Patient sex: F
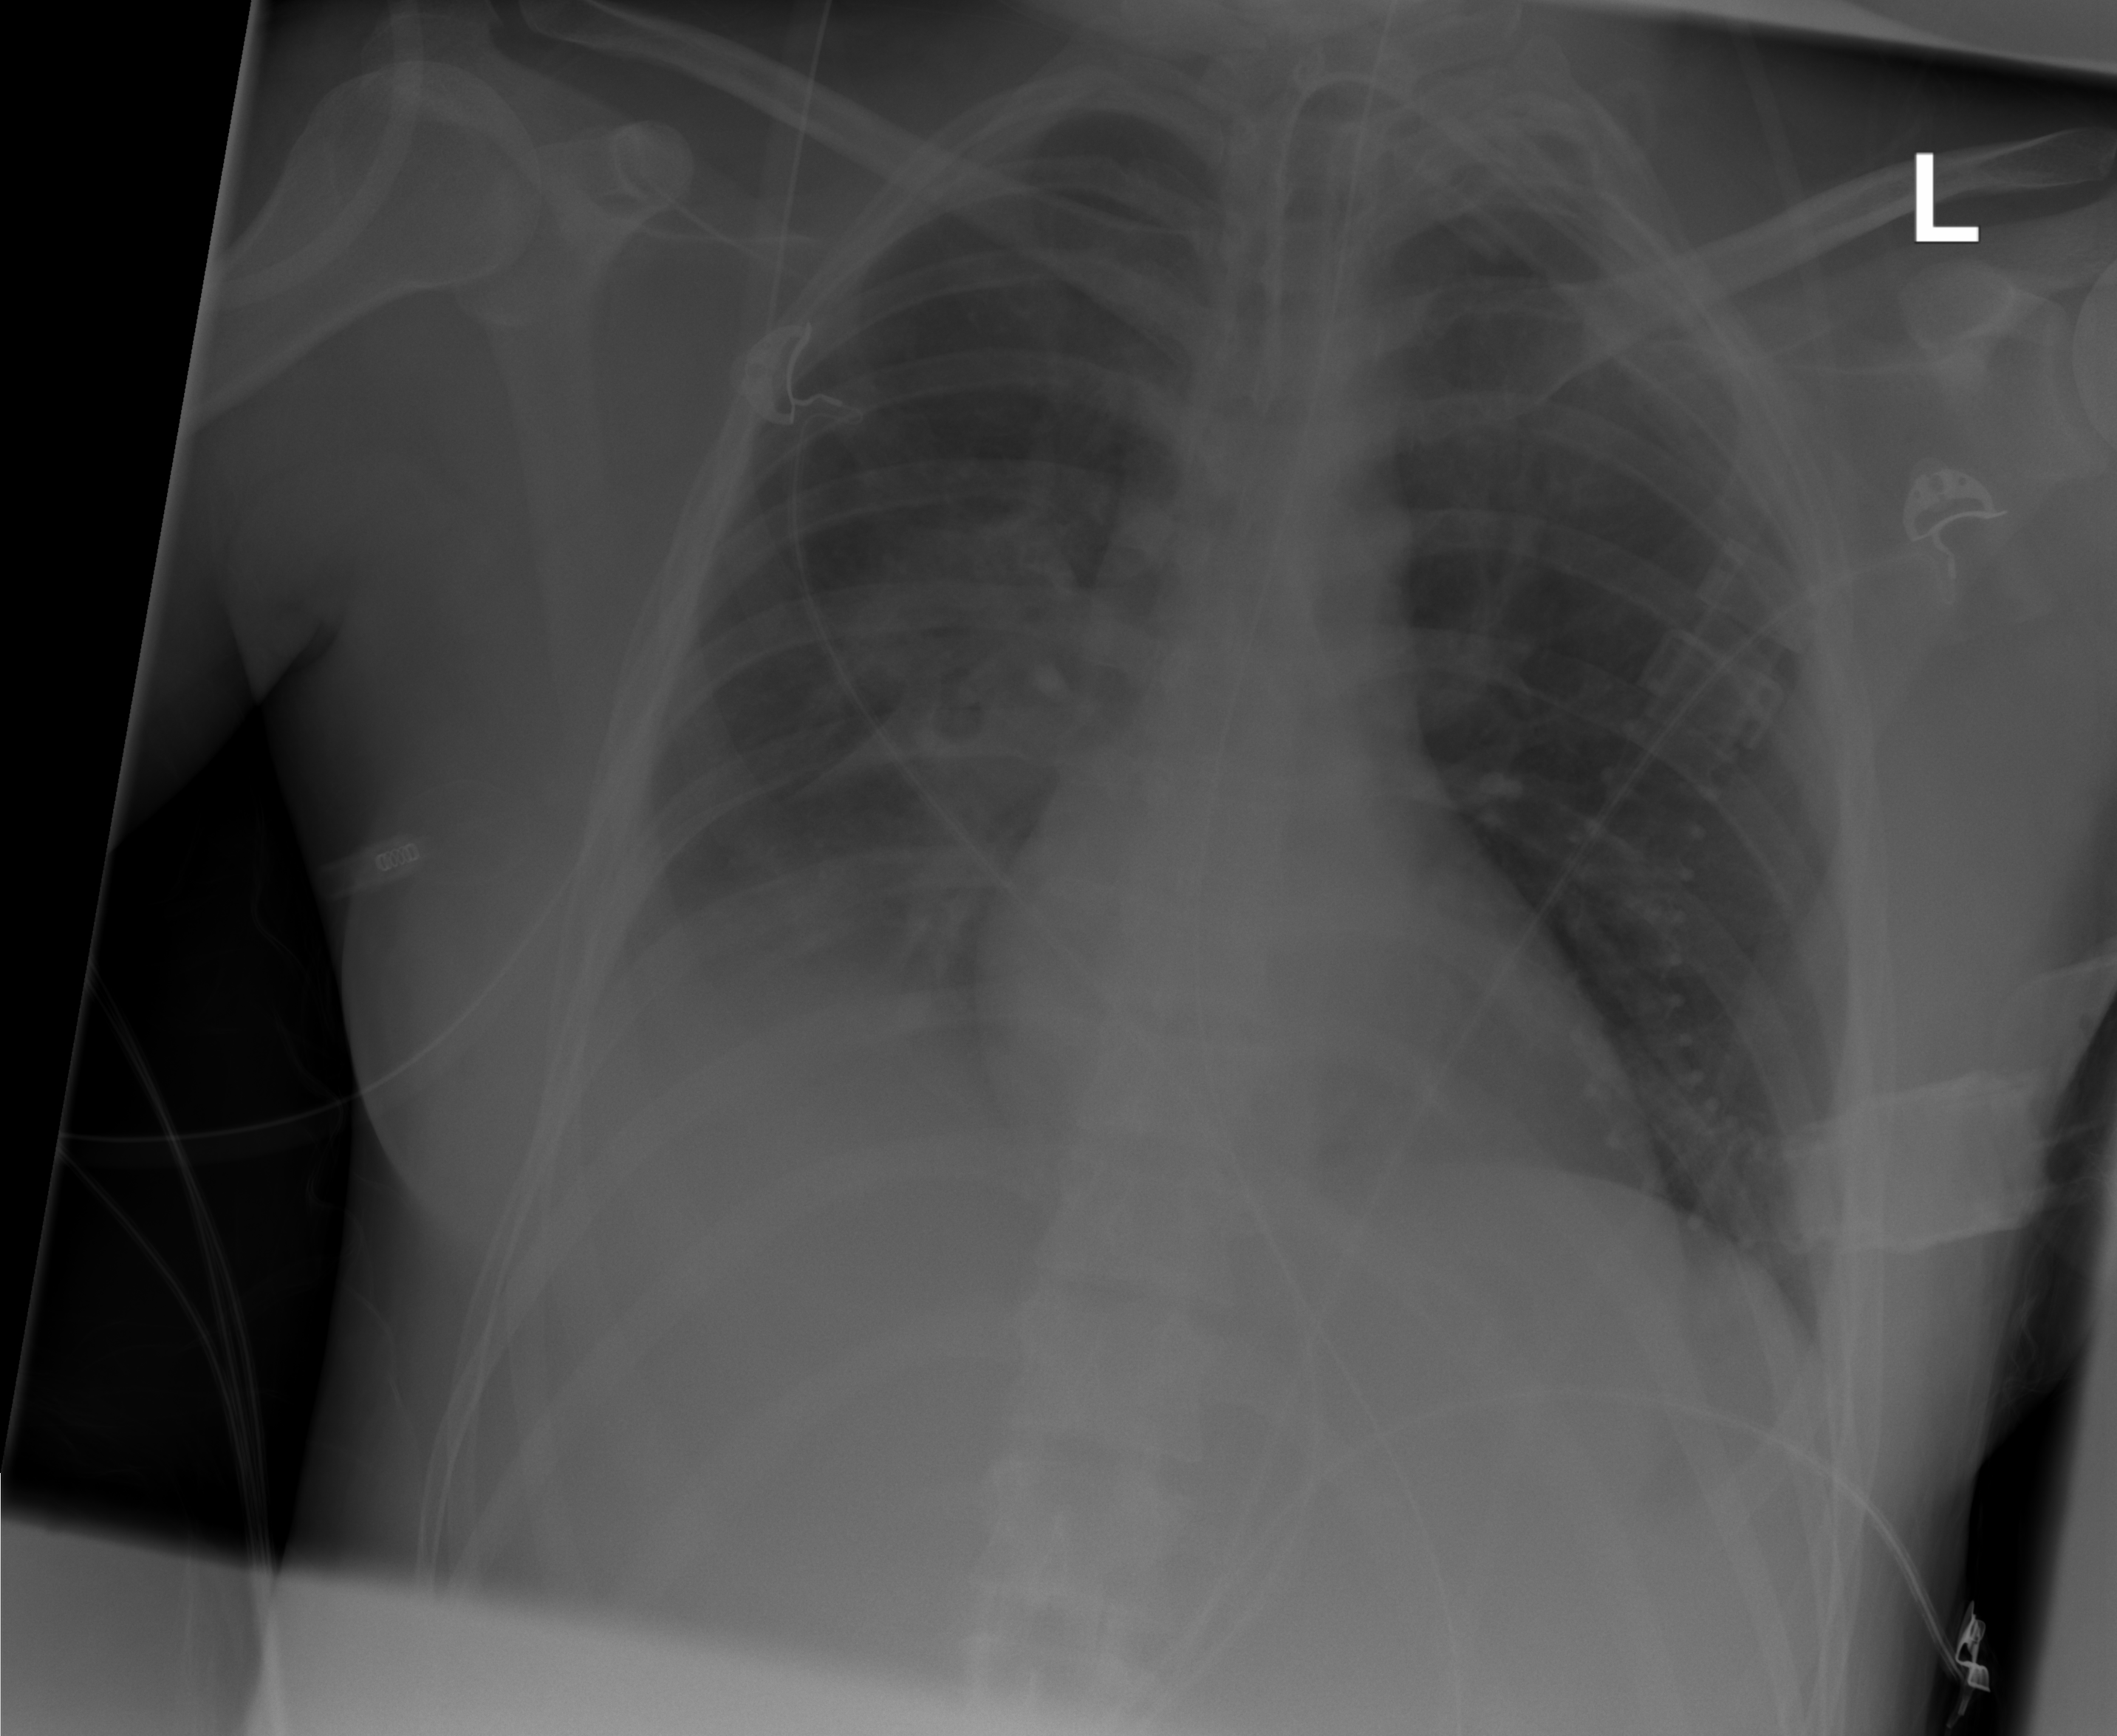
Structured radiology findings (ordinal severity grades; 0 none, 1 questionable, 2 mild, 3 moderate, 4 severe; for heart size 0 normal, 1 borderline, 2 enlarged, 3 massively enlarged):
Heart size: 0
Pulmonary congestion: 0
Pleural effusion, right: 2
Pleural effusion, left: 0
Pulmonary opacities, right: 2
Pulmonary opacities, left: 0
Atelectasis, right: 2
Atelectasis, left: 0